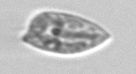
Label: Prorocentrum_dentatum